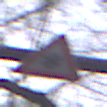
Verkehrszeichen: SchneeOderEisglaette
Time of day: MorningAfternoon
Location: Outdoor (Nature)
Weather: Overcast
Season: Autumn
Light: Natural